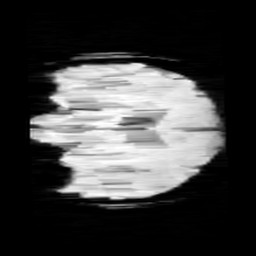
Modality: minIP
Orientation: coronal
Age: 12
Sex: female
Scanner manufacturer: siemens
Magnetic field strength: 3 T
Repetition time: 0.027 s
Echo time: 0.02 s